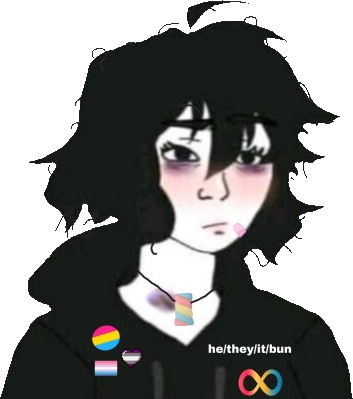
Label: 5_Doomer_Girl